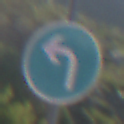
Verkehrszeichen: VorgeschriebeneFahrtrichtungLinks
Umgebung: Outdoor, Nature
Tageszeit: MorningAfternoon
Wetter: Clear
Licht: Natural
Jahreszeit: NotSpecified
Kontrast: HighContrast